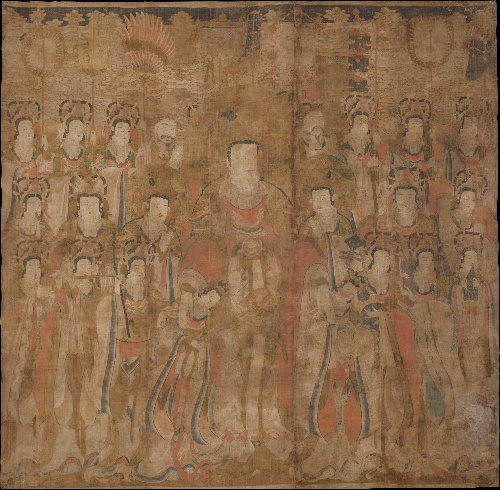
Title: 작자미상 범천왕을 중심으로 한 신중도   조선|作者未詳 神衆圖   朝鮮|Brahma with Attendants and Musicians
Artist: Unidentified artist
Date: late 16th century
Object type: Hanging scroll
Classification: Paintings
Medium: Hanging scroll; ink and color on hemp
Culture: Korea
Period: Joseon dynasty (1392–1910)
Dimensions: Image: 85 × 87 in. (215.9 × 221 cm)
Overall with mounting: 132 × 97 in. (335.3 × 246.4 cm)
Overall with knobs: 132 × 101 3/4 in. (335.3 × 258.4 cm)
Department: Asian Art
Credit line: Gift of Mrs. Edward S. Harkness, 1921
Accession year: 1921
Repository: Metropolitan Museum of Art, New York, NY
Tags: Musical Instruments|Brahma|Musicians